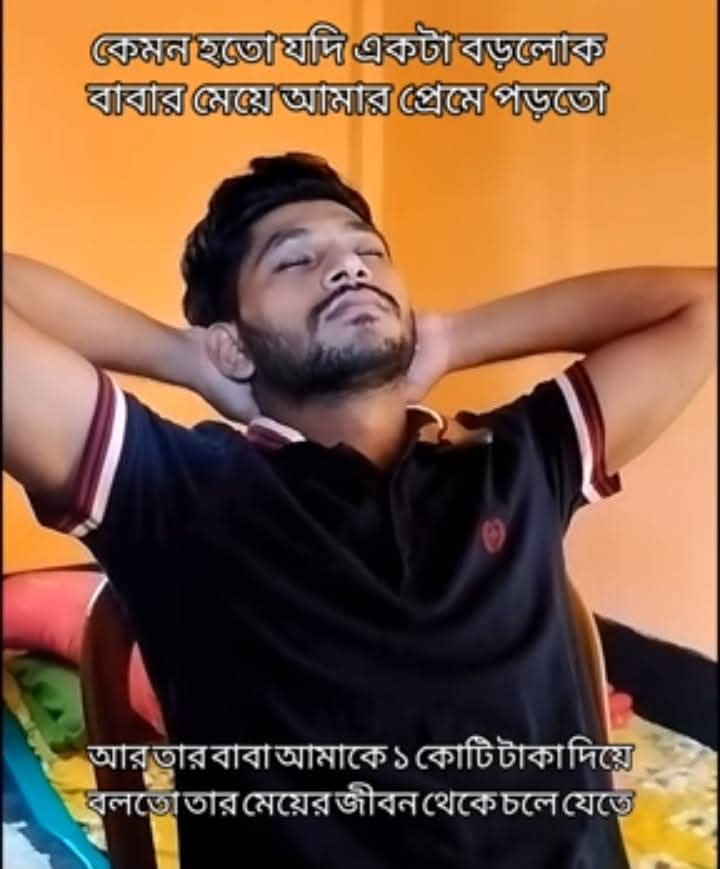
Text: কেমন হতো যদি একটা বড়লোক বাবার মেয়ে আমার প্রেমে পড়তো
আর তার বাবা আমাকে ১ কোটিটাকা দিয়ে বলতো তার মেয়ের জীবন থেকে চলে যেতে
Label: Non Hate